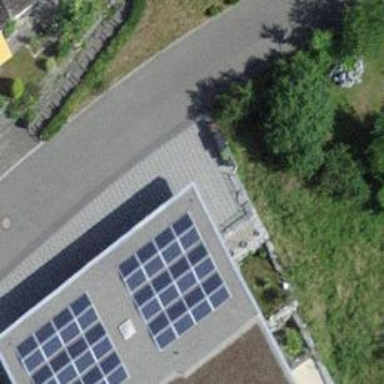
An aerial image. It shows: Solar power generator.